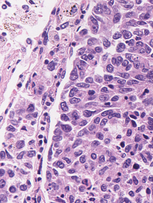
Tumor epithelial tissue: yes
Tumor-associated stroma tissue: no
Normal tissue: no